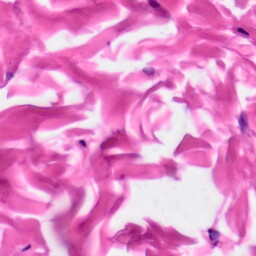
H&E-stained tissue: Skin